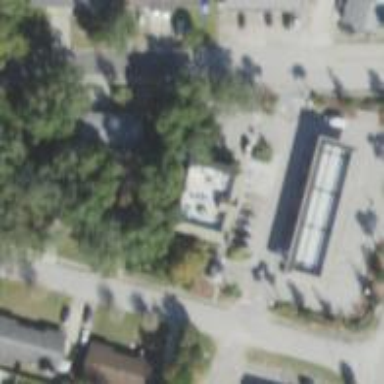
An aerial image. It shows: Convenience shop.